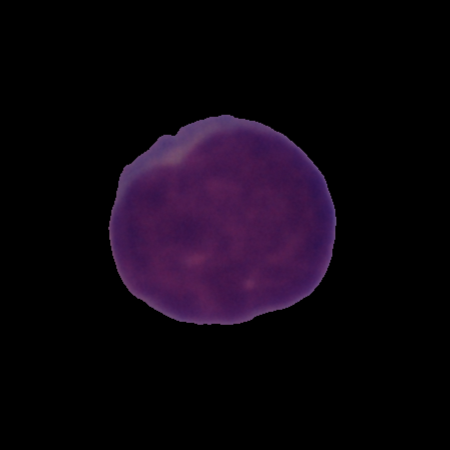
Label: cancer